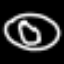
Label: donut